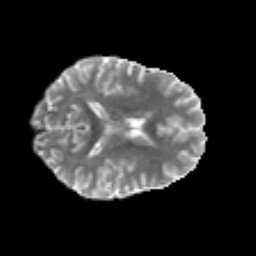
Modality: MD
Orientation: axial
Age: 44
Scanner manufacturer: philips
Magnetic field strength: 3 T
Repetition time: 8.592 s
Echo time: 0.1268 s